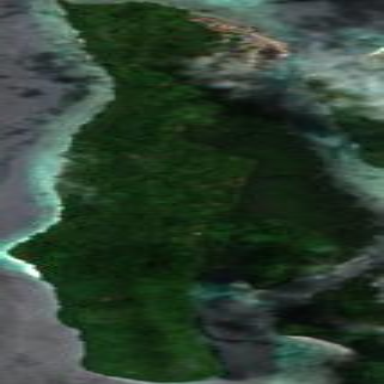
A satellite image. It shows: Island with natural coastline.